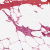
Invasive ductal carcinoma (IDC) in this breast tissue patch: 0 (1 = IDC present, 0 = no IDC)